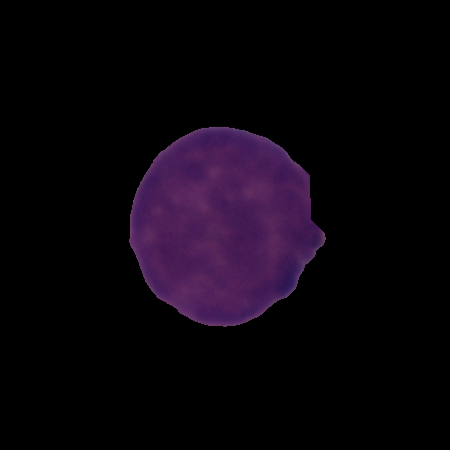
Label: cancer